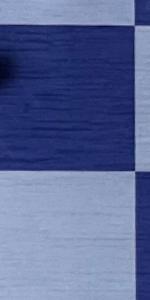
Label: Empty